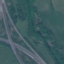
Land use / land cover class: Highway